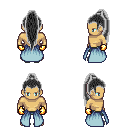
a pixel art fantasy rpg character, male body template, human, tanned skin, overskirt, teal pants, gray extra-long topknot hairstyle, gold gloves, white slippers, four views (front, back, left, right), 2x2 character sprite sheet, small pixel art, hard edges, no anti-aliasing